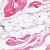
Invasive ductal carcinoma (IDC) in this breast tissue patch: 0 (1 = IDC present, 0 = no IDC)